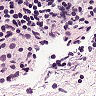
Metastatic tissue present: no